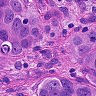
Metastatic tissue present: yes